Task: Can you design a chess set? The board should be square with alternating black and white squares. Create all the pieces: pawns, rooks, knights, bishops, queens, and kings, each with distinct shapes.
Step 2938:
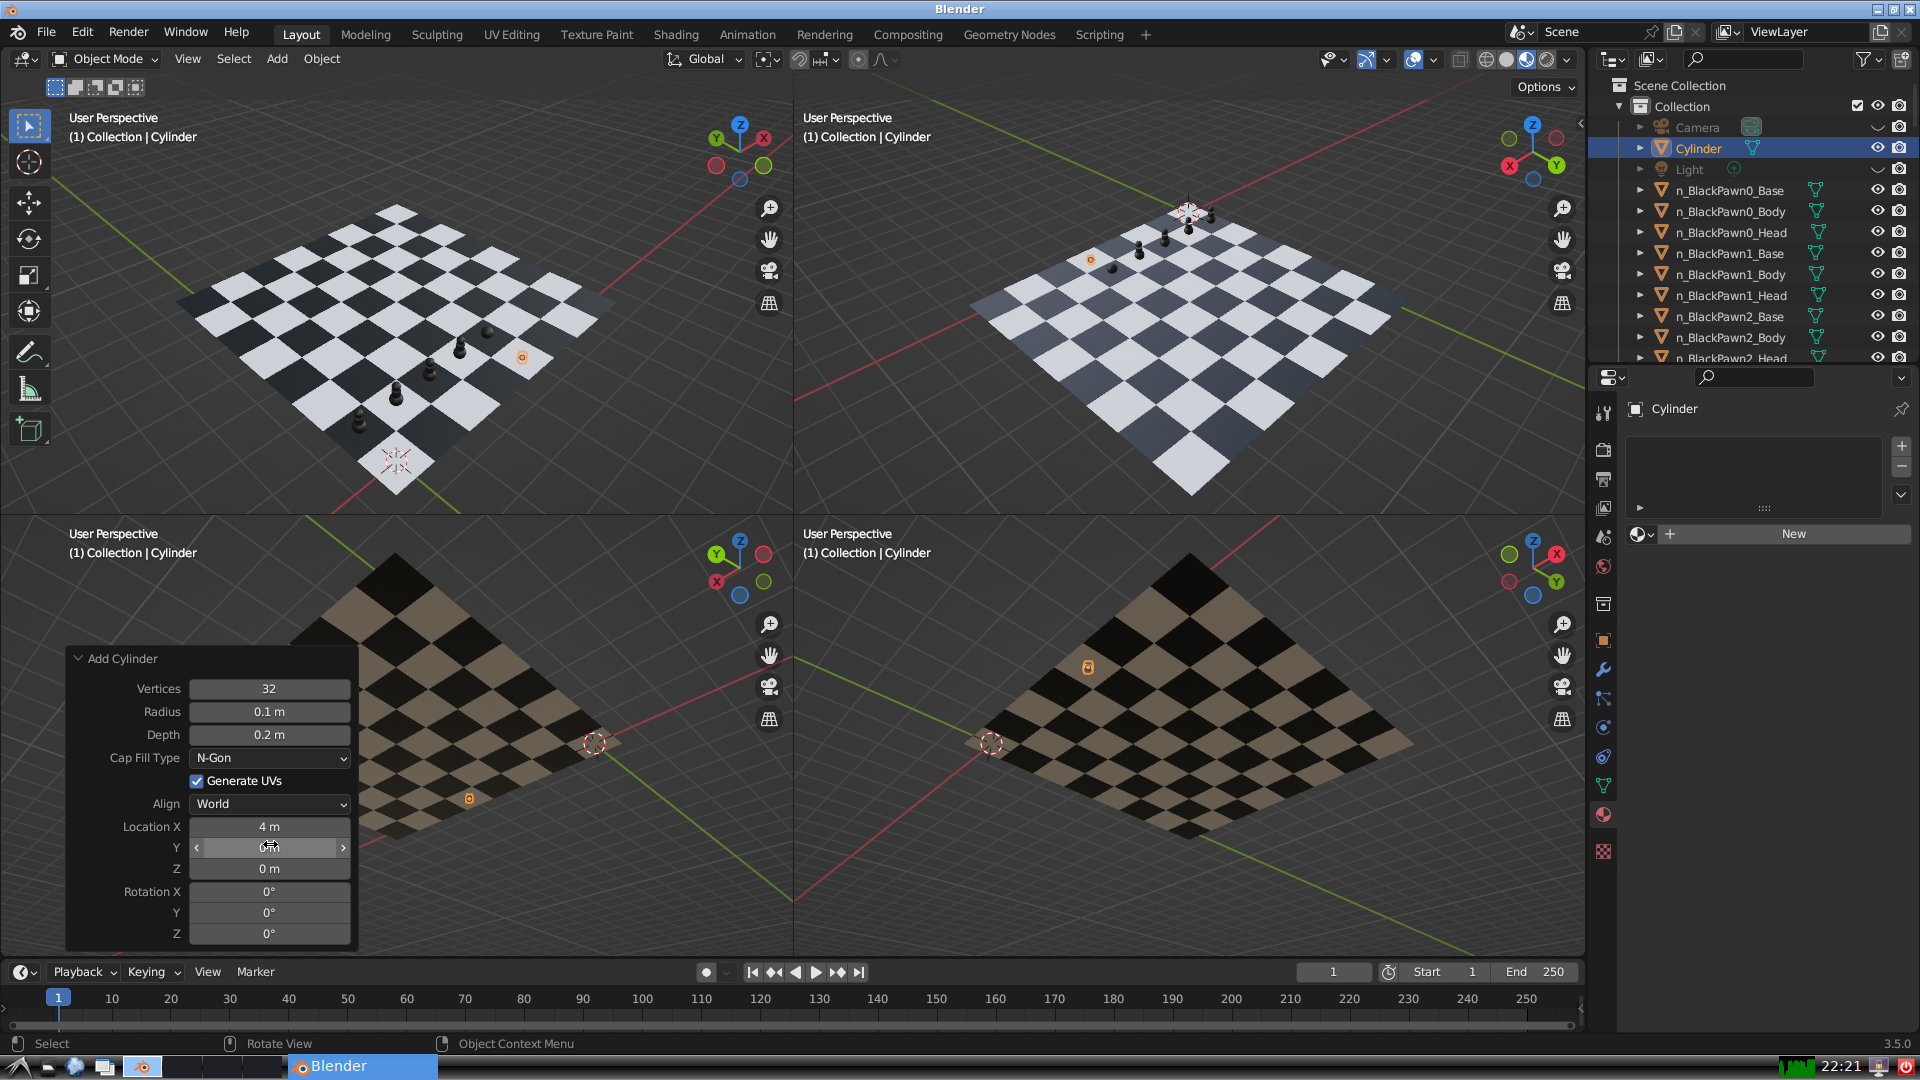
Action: click: no